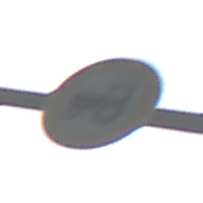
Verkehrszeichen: VerbotKraftfahrzeugeZuegeNichtSchneller25
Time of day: SunriseSunset
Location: Outdoor (Nature)
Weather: PartlyCloudy
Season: NotSpecified
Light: Natural